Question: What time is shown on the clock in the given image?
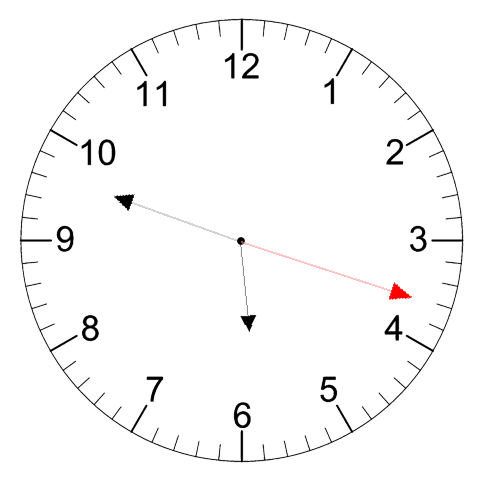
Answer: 05:48:18